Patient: sex M, age 65
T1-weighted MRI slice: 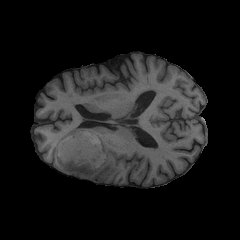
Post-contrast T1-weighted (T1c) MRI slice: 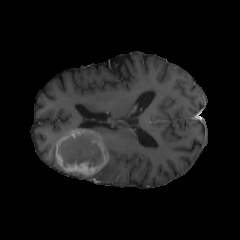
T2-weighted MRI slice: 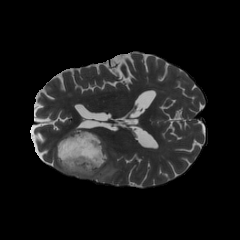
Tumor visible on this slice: yes
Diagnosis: Glioblastoma, IDH-wildtype
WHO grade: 4